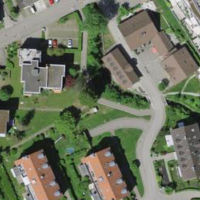
EUNIS habitat code: 55
Species observed at this site:
Corylus avellana